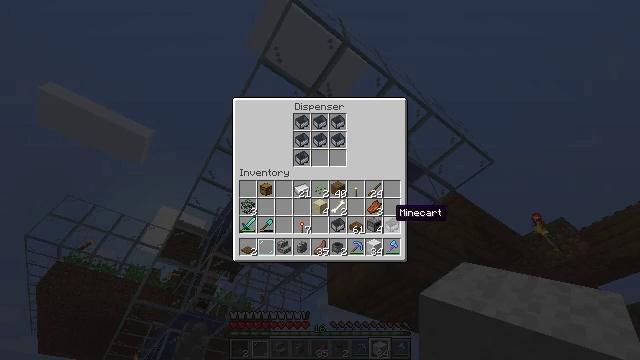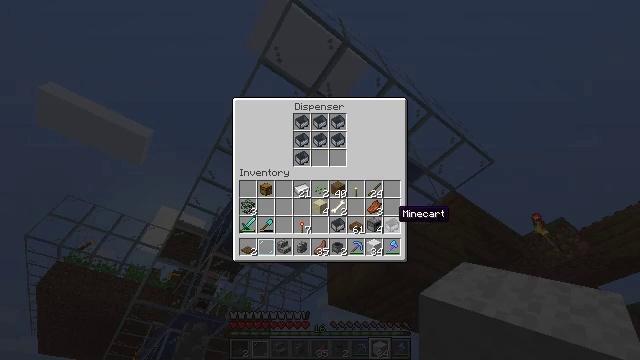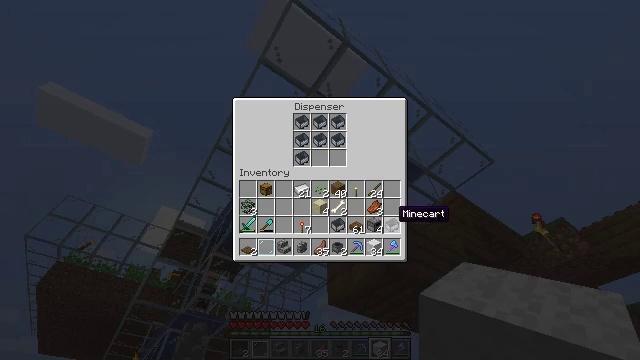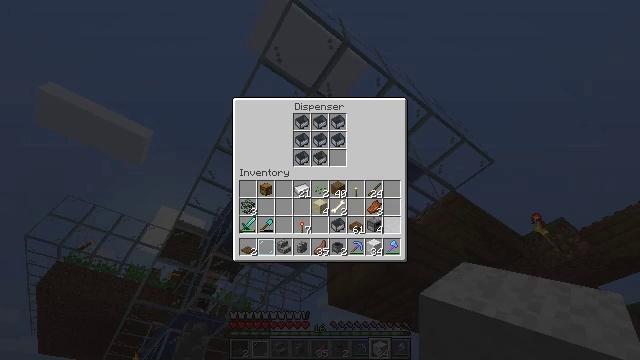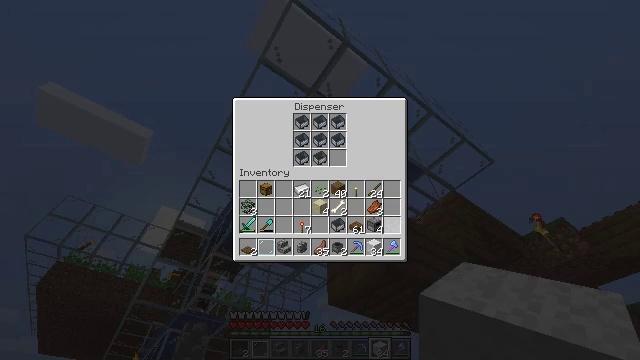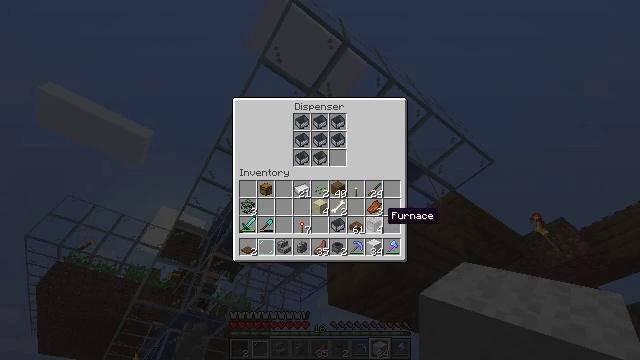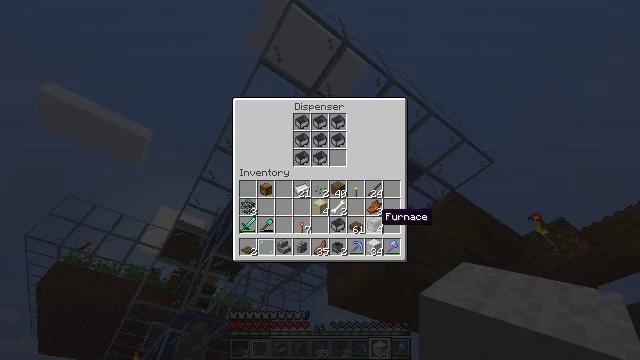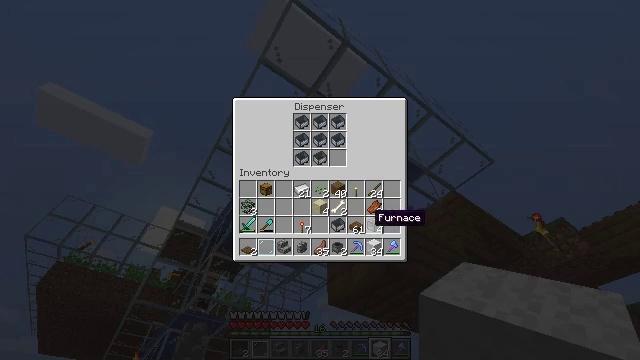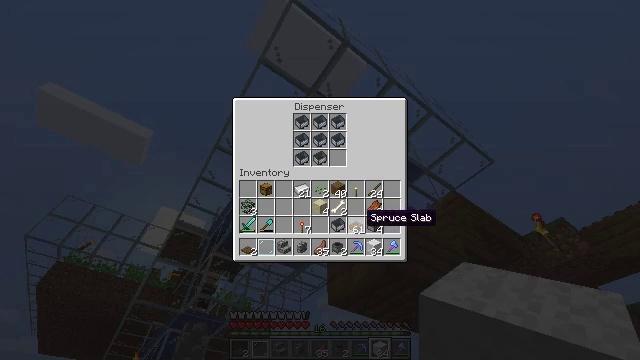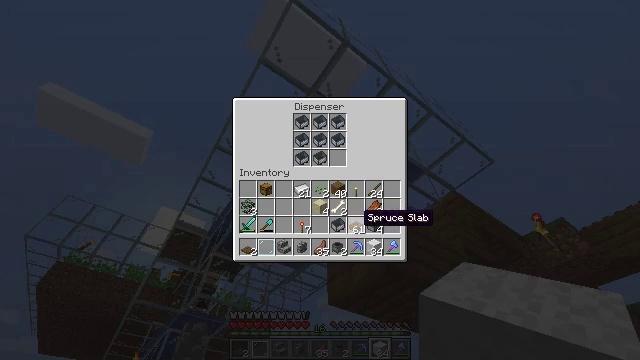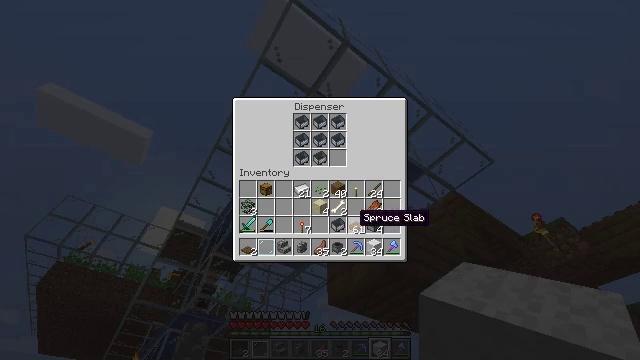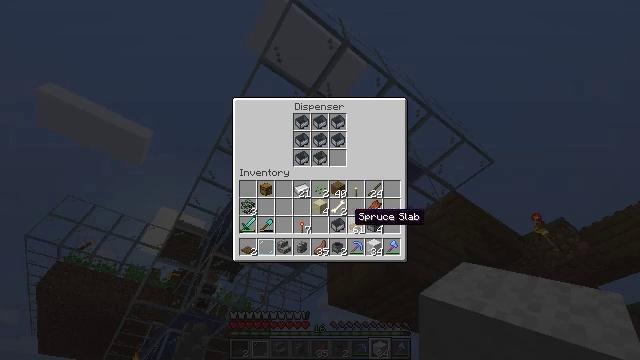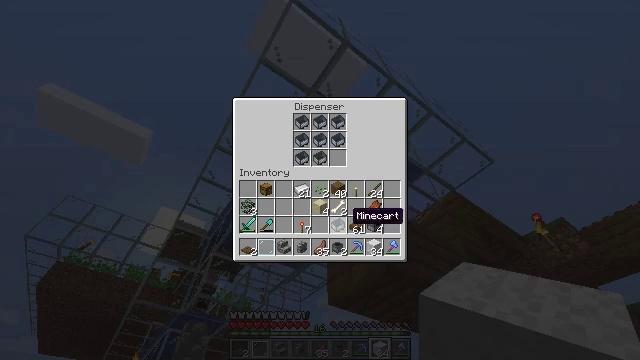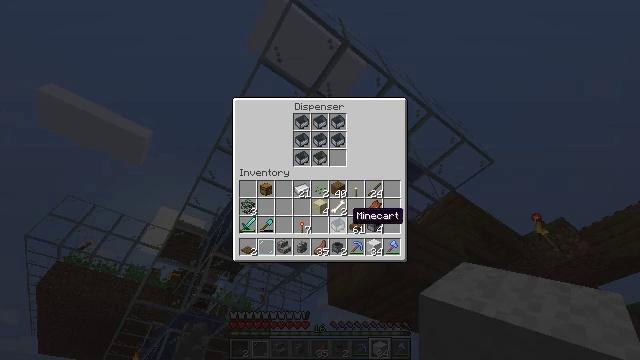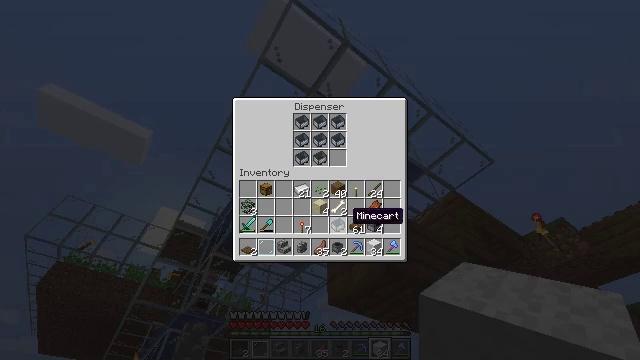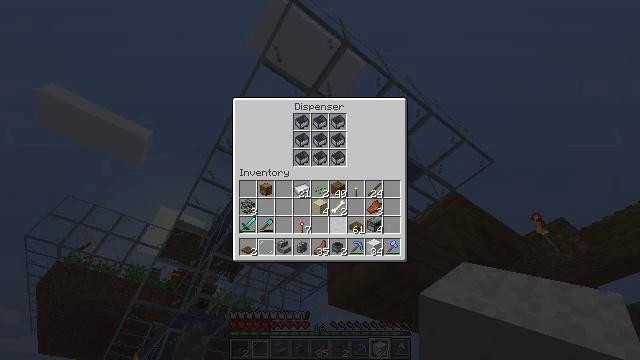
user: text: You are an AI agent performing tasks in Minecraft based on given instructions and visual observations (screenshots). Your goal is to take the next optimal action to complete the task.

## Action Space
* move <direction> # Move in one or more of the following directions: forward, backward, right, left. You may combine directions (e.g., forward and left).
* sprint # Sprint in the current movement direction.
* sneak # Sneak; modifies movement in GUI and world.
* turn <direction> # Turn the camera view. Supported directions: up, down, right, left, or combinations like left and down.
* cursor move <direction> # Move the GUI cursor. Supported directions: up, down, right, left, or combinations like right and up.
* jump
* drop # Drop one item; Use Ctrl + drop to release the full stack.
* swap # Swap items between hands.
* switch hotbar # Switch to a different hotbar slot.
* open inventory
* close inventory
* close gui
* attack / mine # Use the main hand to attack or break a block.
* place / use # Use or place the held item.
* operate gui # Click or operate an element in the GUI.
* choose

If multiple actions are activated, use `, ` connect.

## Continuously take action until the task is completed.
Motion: motion action
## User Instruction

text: Collect the blue bed by attacking it.
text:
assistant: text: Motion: sneak
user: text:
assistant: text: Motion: sneak
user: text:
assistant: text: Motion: sneak, operate gui
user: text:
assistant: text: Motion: sneak, operate gui
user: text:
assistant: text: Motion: sneak, cursor move left
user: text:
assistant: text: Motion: sneak
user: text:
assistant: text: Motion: sneak
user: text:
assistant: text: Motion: sneak, cursor move left
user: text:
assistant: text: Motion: sneak
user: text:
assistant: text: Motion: sneak
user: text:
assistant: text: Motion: sneak
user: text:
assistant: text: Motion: sneak
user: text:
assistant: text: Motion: sneak
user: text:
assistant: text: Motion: sneak
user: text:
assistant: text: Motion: sneak, operate gui
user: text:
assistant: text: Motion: sneak, operate gui
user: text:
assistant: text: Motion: sneak, operate gui
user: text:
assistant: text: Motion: sneak
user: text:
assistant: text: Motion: sneak
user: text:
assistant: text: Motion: sneak
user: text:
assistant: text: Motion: sneak
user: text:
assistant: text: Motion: sneak, cursor move right and up
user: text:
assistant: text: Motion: cursor move up
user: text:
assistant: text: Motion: cursor move up
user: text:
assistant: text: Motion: no_op
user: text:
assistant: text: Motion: no_op
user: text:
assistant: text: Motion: no_op
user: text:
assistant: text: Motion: no_op
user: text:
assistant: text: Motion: no_op
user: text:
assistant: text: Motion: no_op